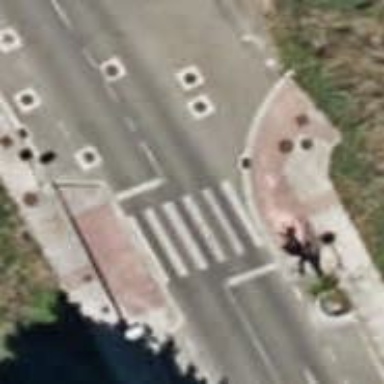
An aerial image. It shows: Uncontrolled road crossing.